Question: In my iOS project (using xcode only), I continue to run into a problem where layout presented to me in the storyboard editor becomes automatically modified after some change (which I have not been able to specifically determine). The problem is as follows:
The TabBarController has for whatever reason started displaying in landscape orientation.
Some of the NavigationControllers have also done the same thing.
I can no longer see or edit the navigation bar on my nested views.
I can no longer see of edit the tab bar on the views of the resp. tab bar items.
Everything works properly when I run the app in my simulator. If I had set it up prior to this change in default display settings, it still works just fine.
Here is a screen shot of the problem:

My storyboard has consistently presented me with this bug throughout the course of my project. I have fixed it once by resetting via git and another time by rebuilding the entire storyboard. Both solutions worked for an extended period of time, but I would rather have a permanent solution. Any input would be helpful.
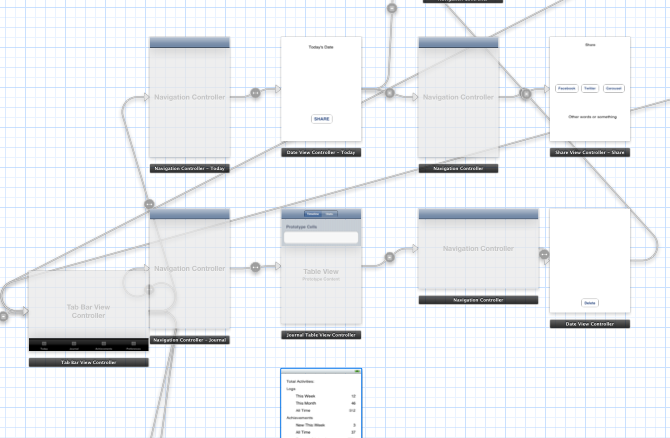
Answer: i found out what the problem was. My project went for a toss when the same thing happened.
Firstly i think i know how it happens, I placed a view controller to the storyboard and didn't connect it to any view neither did I give it an identifier. XCODE threw a warning but i had to close the project and when i re-opened, this happend.
To solve the problem, its simple. Go through every view controller (like navigation controller, tableview controller etc) and make sure both and and set to . Its important all are Inferred or else this will happen.
note: This is setting is found under of every view